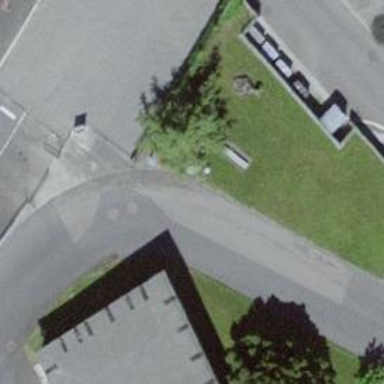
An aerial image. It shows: Brown bench.